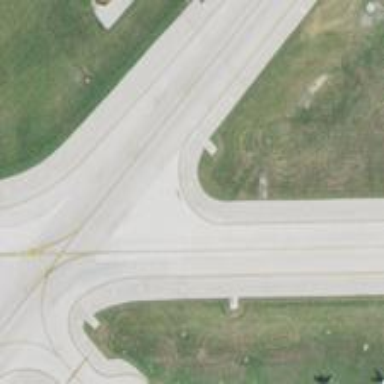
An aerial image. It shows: Image of taxiway at airport.